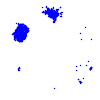
Particle: pion